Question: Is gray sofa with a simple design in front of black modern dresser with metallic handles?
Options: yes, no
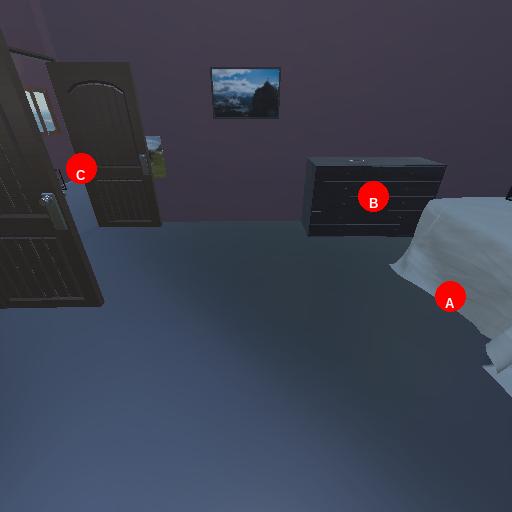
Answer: yes